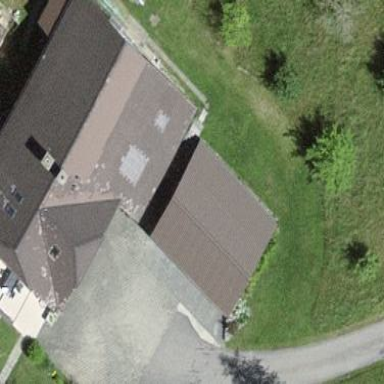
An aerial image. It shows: View of roof of building.